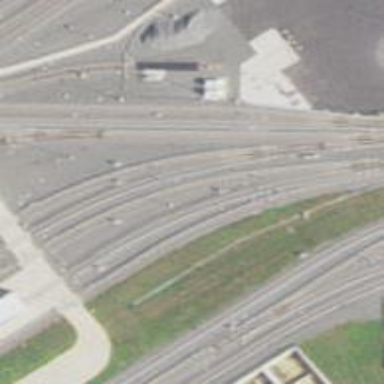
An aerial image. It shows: Yard area with electrified rail tracks.